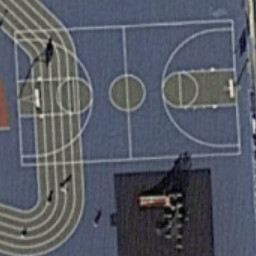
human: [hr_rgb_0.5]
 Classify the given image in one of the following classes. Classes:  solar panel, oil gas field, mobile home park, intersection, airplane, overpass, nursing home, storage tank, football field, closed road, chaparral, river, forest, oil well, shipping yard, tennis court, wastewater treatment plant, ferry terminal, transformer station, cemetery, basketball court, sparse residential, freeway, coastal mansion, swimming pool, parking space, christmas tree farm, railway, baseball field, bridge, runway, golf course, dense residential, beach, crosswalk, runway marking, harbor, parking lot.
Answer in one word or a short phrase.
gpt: basketball court